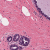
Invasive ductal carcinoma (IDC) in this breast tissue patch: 0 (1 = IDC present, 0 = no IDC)